【题型】选择题　【知识点】平面几何　【难度】medium
某尖拱结构是由两段不同圆心的圆弧组成的对称图形。如图，$\overset{\frown}{AC}$和$\overset{\frown}{BC}$所在圆的圆心都在线段$AB$上，若$\angle ACB = 2\theta \, \text{rad}$，$|BC| = a$，则$\overset{\frown}{AC}$的长度为（\quad）
\noindent
A. $\dfrac{a\theta}{\sin\theta}$ \quad B. $\dfrac{a\theta}{\cos\theta}$ \quad C. $\dfrac{2a\theta}{\sin\theta}$ \quad D. $\dfrac{2a\theta}{\cos\theta}$

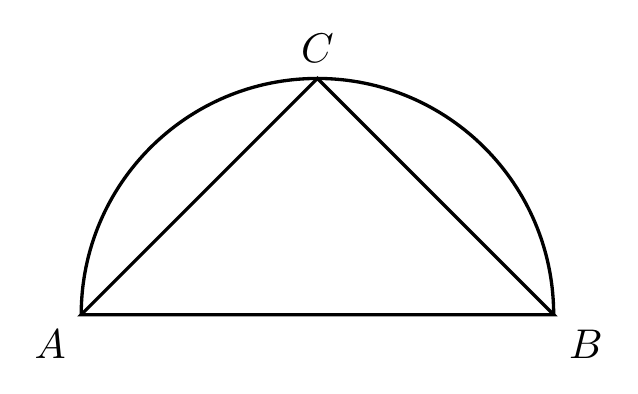
【解答】
\noindent
\textbf{【答案】}A
\noindent
\textbf{【分析】}过$C$作$CD \perp AB$，设圆弧$AC$的圆心为$O$，半径为$R$，则$|AO|=|CO|=R$，表示出$|AD|$、$|CD|$，由$|CD|^2+|DO|^2=|CO|^2$求出$R=\dfrac{a}{2\sin\theta}$，再进一步求出$\angle COD=2\theta$，即可求出答案。
\noindent
\textbf{【解答】}解：过$C$作$CD \perp AB$交$AB$于点$D$，

设圆弧$AC$的圆心为$O$，半径为$R$，则$|AO|=|CO|=R$，
若$\angle ACB=2\theta \, \text{rad}$，$|BC|=a$，
则在$\triangle ACD$中，$\angle ACD=\theta$，$|AC|=|BC|=a$，
所以$|AD|=|AC|\cdot \sin\theta = a\sin\theta$，$|CD|=|AC|\cdot \cos\theta = a\cos\theta$，
所以在直角三角形$CDO$中，$|CD|^2+|DO|^2=|CO|^2$，
所以$(a\cos\theta)^2 + (R - a\sin\theta)^2 = R^2$，所以$R=\dfrac{a}{2\sin\theta}$，
而$\sin\angle COD=\dfrac{|CD|}{|CO|}=\dfrac{a\cos\theta}{\dfrac{a}{2\sin\theta}}=2\sin\theta\cos\theta=\sin2\theta$，
所以$\angle COD=2\theta$，
所以$\overset{\frown}{AC}=2\theta R=2\theta\cdot\dfrac{a}{2\sin\theta}=\dfrac{a\theta}{\sin\theta}$。
故选：A.
\noindent
\textbf{【点评】}本题考查了勾股定理和弧长的计算，属于中档题。
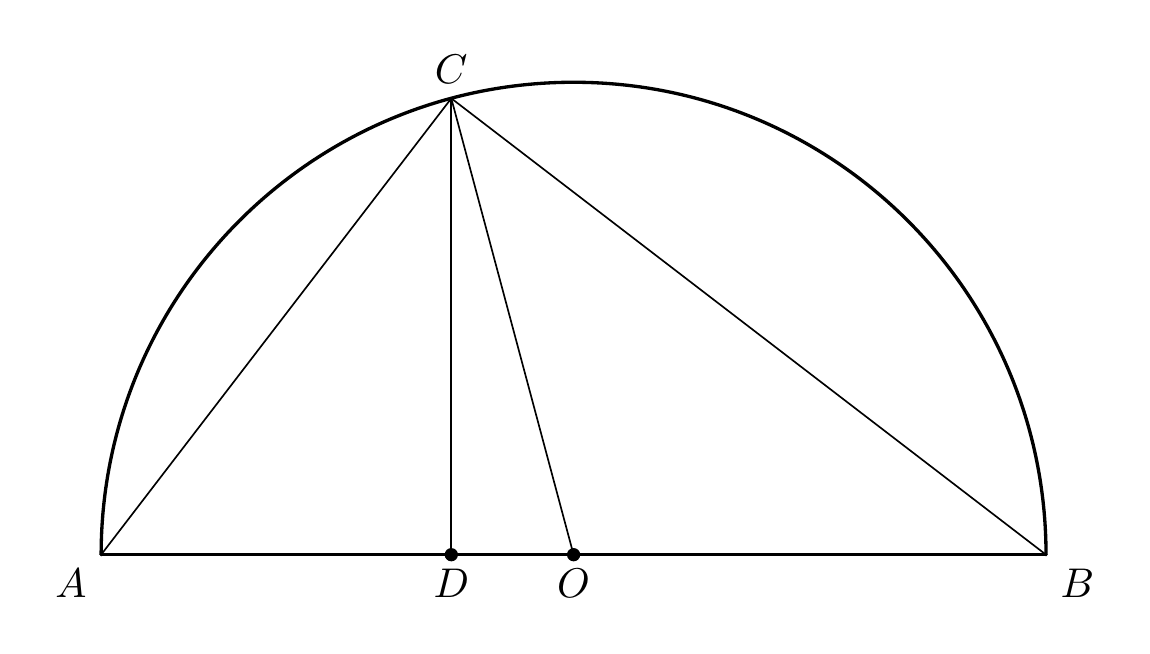